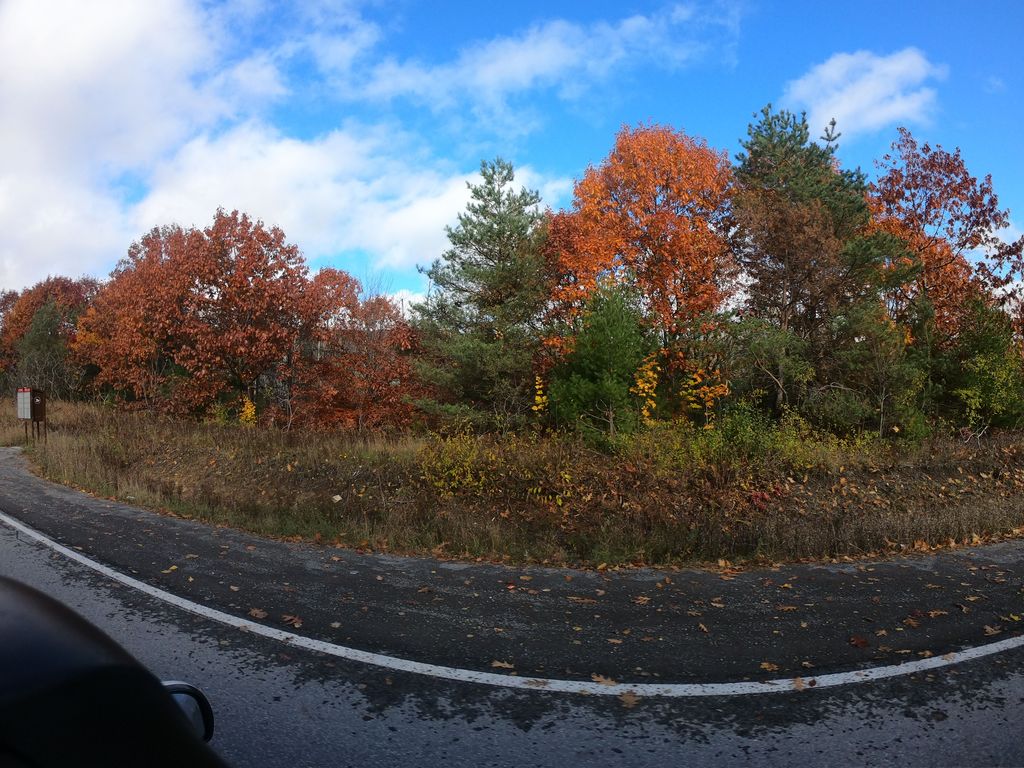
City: ottawa-gatineau